Question: I am noob in WPF. I have a tab control with an icon on the tabs. When I import it by ElementHost the control in winforms, the icon does not appear on the tab. I load the icon image from Resource.

XAML Code:
'''
<UserControl x:Class="WPF_Prueba.TabControl"
xmlns="http://schemas.microsoft.com/winfx/2006/xaml/presentation"
xmlns:x="http://schemas.microsoft.com/winfx/2006/xaml"
xmlns:mc="http://schemas.openxmlformats.org/markup-compatibility/2006"
xmlns:d="http://schemas.microsoft.com/expression/blend/2008"
mc:Ignorable="d"
d:DesignHeight="300" d:DesignWidth="300">
<UserControl.Resources>
<ResourceDictionary>
<BitmapImage x:Key="tabIcon" UriSource="/Resources/delete.png" />
</ResourceDictionary>
</UserControl.Resources>
<Grid>
<TabControl Name="tabDynamic" ItemsSource="{Binding}" SelectionChanged="tabDynamic_SelectionChanged">
<TabControl.Resources>
<DataTemplate x:Key="TabHeader" DataType="TabItem">
<DockPanel>
<Button Name="btnDelete" Style="{StaticResource {x:Static ToolBar.ButtonStyleKey}}" DockPanel.Dock="Right" Background="Transparent" Margin="5,0,-3,0" Padding="0" Click="btnDelete_Click" CommandParameter="{Binding RelativeSource={RelativeSource AncestorType={x:Type TabItem}}, Path=Name}">
<Image Source="{StaticResource tabIcon}" Height="10" Width="10">
</Button>
<TextBlock Text="{Binding RelativeSource={RelativeSource AncestorType=TabItem}, Path=Header}" />
</DockPanel>
</DataTemplate>
</TabControl.Resources>
</TabControl>
</Grid>
</UserControl>
'''
If anyone can help me please. Sorry for typos.
Best regards.
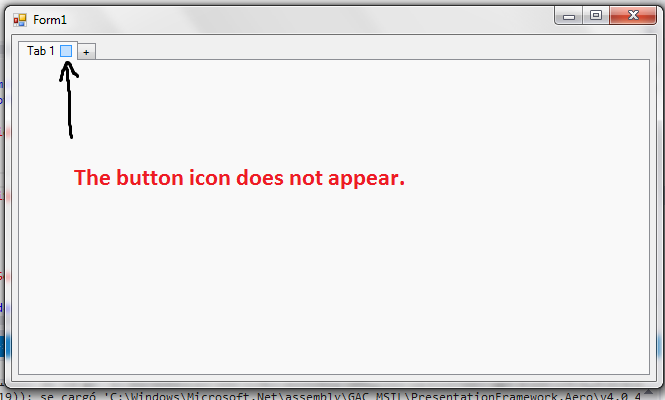
Answer: Make sure your 'png' file has it's 'Build Action' set to 'Resource':